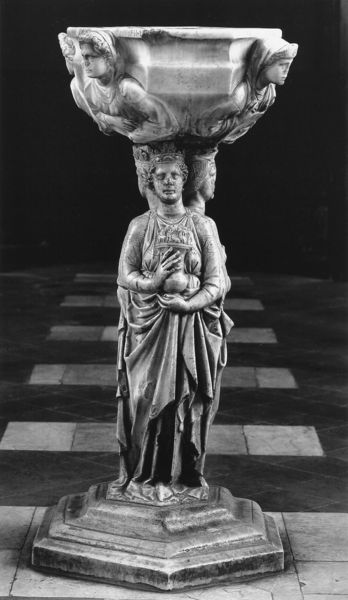
Titel: Weihwasserbecken
Künstler: Niccolò Pisano
Standort: Pistoia, S. Giovanni forcivitas (EU - I - Toskana)
Schlagwörter: fuß, mann, menschen, frau, kleid, marmor, schwarz, säule, weiss, obst, arme, falten, sockel, stein, figur, gewand, krug, statue, relief, gefäß, becken, fliesen, halter, tunika, sechseck, taufbecken, taufstein